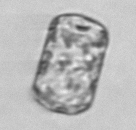
Label: Lauderia_annulata